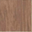
Piece: xx